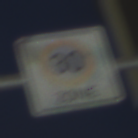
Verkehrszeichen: BeginnZone30
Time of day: Night
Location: Outdoor (Urban)
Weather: PartlyCloudy
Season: NotSpecified
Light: Artificial